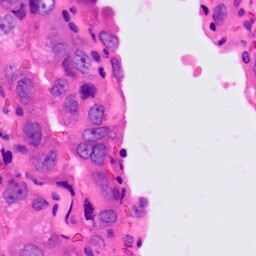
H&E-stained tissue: Lung